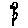
Label: flower